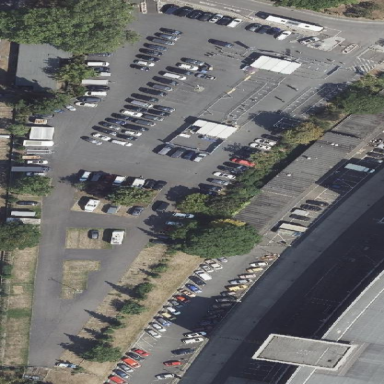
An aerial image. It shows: Parking area with surface.